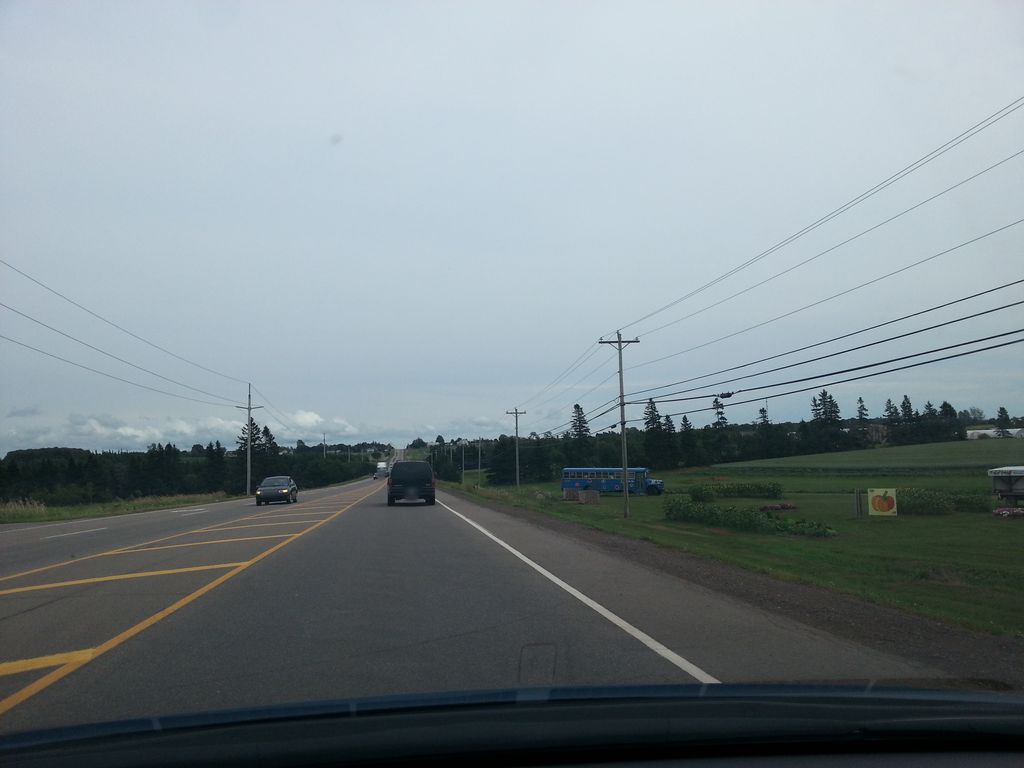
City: charlottetown